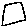
Label: square